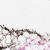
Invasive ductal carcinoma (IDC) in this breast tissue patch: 0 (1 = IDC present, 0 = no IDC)